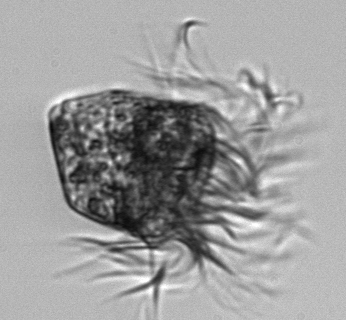
Label: Pelagostrobilidium